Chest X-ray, PA view. Patient: 68 years old, sex M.
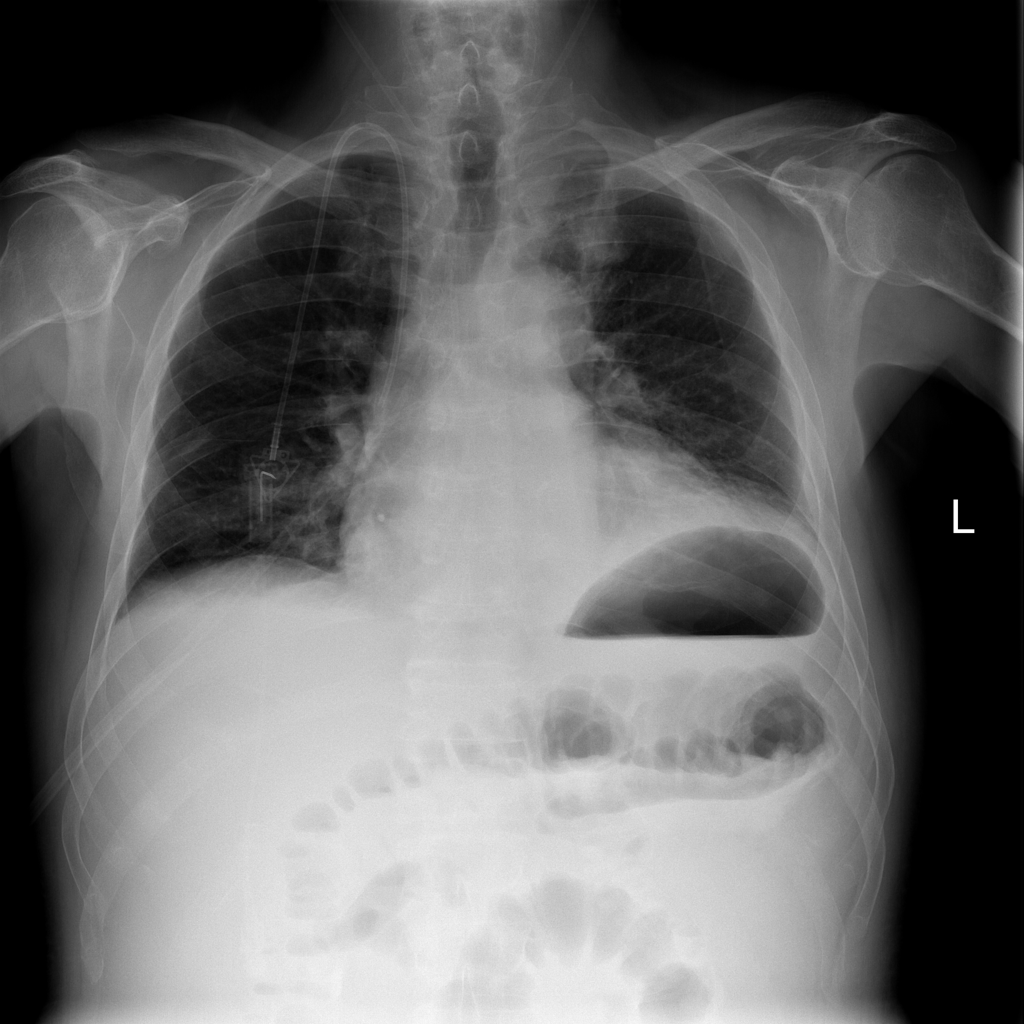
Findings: Cardiomegaly, Effusion, Pneumonia